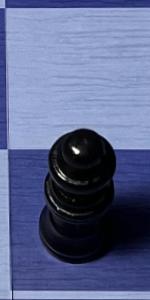
Label: Queen_Black